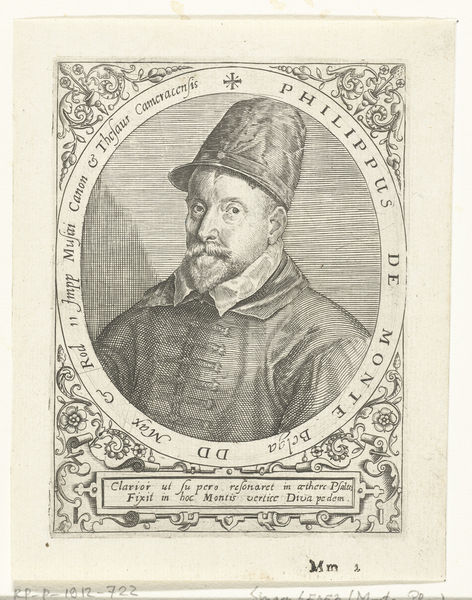
Titel: Portret van Philippe de Monte
Künstler: Theodor de Bry
Standort: Amsterdam
Institution: Rijksmuseum
Schlagwörter: homme, gravure, illustration, philipus, philippus